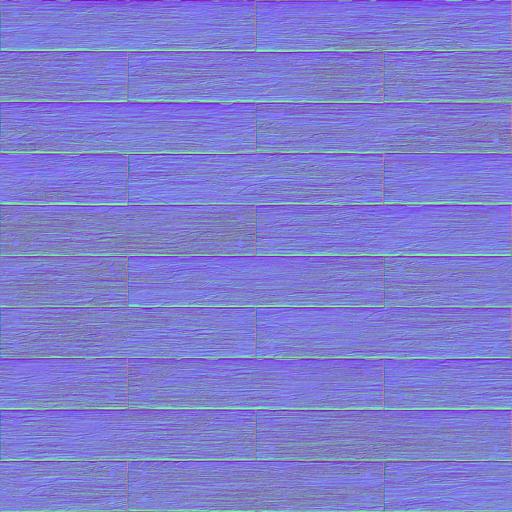
bright light nailed nails planks rough wood wooden